Question: I am running these 3 test cases on selenium IDE , they are running fine , but are running sequentially , I want to run all of these 3 tests at the same time on different browsers , How can i achieve this

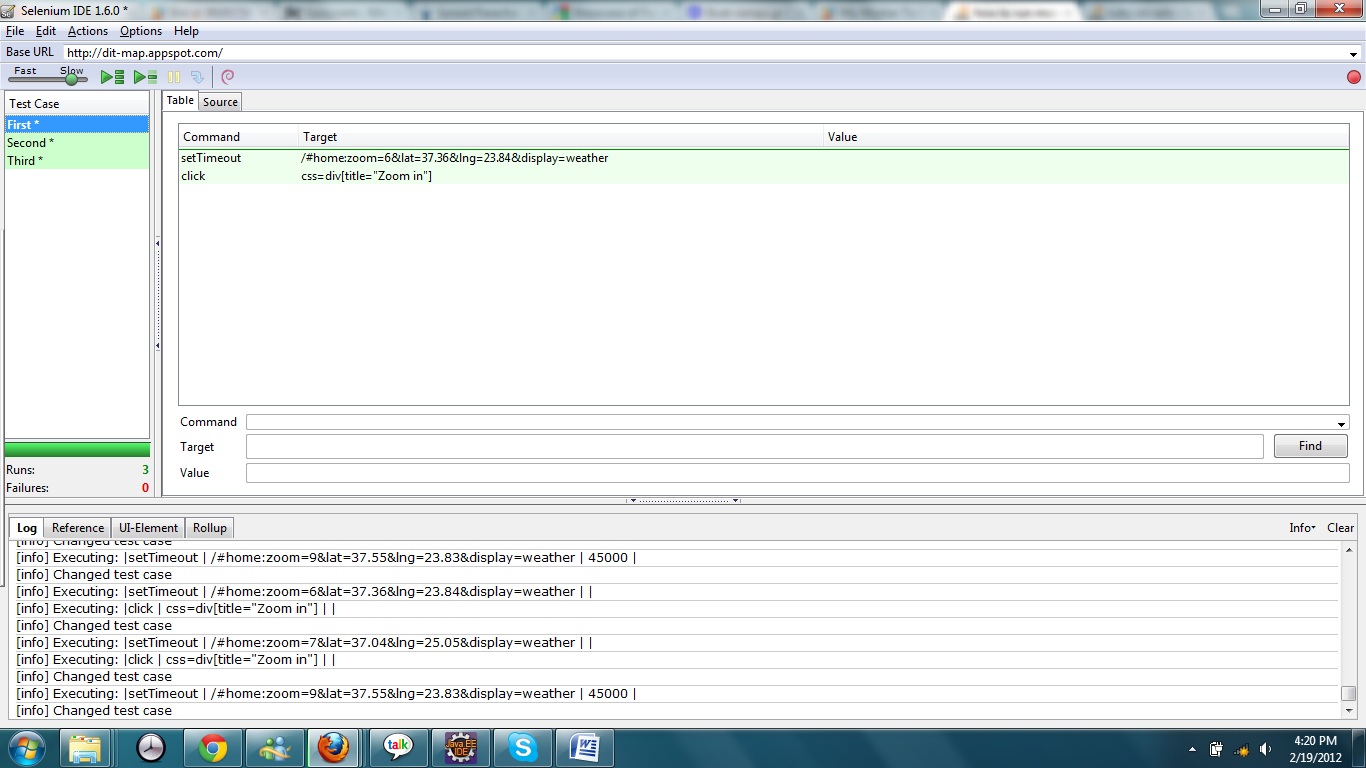
Answer: For that there is <URL>.
See this topic for support for Selenium 2: <URL>